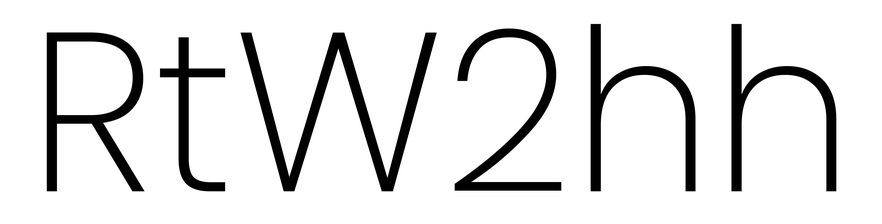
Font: Poppins-ExtraLight